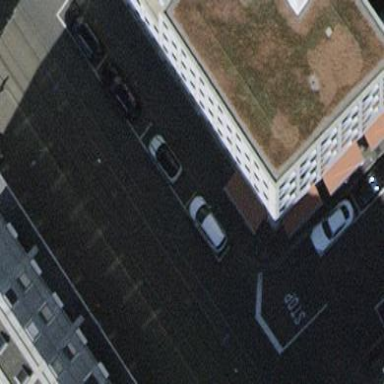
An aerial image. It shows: Parking lane for vehicles.